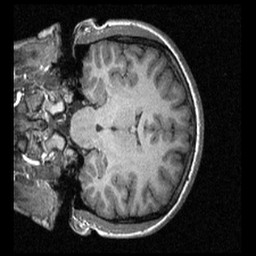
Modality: T1w
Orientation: coronal
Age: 23
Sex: female